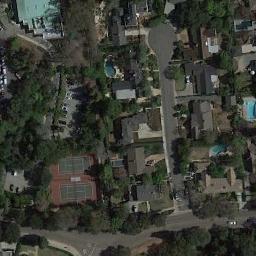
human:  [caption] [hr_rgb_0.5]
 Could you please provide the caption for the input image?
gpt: Many buildings are beside the tennis courts .

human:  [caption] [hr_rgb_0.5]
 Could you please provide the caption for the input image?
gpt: There are two tennis courts on the rectangular playground .

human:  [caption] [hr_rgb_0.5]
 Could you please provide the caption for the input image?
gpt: The tennis court was built in the middle of a residential area, Surrounded by trees .

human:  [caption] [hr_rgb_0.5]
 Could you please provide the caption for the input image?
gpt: The tennis court is on the grass next to some buildings and trees .

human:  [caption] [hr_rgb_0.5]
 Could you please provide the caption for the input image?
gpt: There are many green trees and buildings around the tennis court .